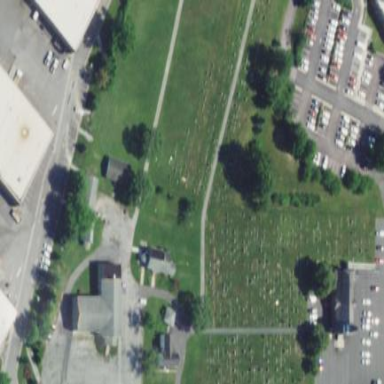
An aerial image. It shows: Cemetery.